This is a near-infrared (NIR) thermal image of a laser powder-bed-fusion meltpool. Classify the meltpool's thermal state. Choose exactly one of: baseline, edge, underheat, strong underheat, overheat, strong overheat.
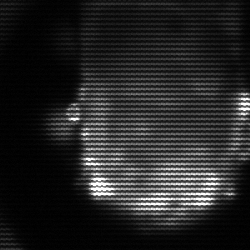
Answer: baseline